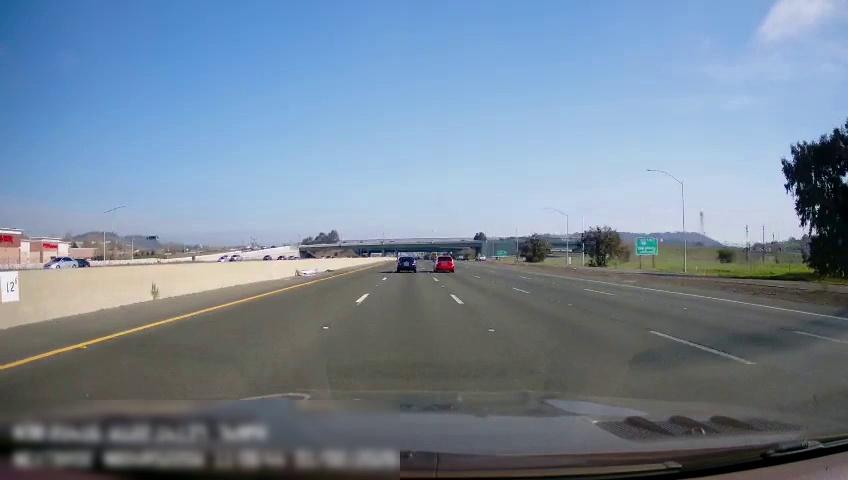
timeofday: Day
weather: Sunny
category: Drivable Space
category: Vehicles | Car
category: Vehicles | Car
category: Drivable Space
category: Vehicles | Car
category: Vehicles | Car
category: Vehicles | Car
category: Vehicles | SUV
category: Lanes | Current Lane
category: Lanes | Alternate Lane
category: Lanes | Current Lane
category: Lanes | Alternate Lane
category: Lanes | Alternate Lane
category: Lanes | Alternate Lane
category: Traffic | Signs
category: Traffic | Signs